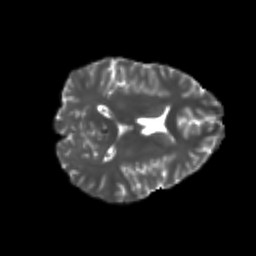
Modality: T2w
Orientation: axial
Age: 21
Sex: male
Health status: healthy
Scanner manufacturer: philips
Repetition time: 7.389 s
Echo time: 0.08599 s